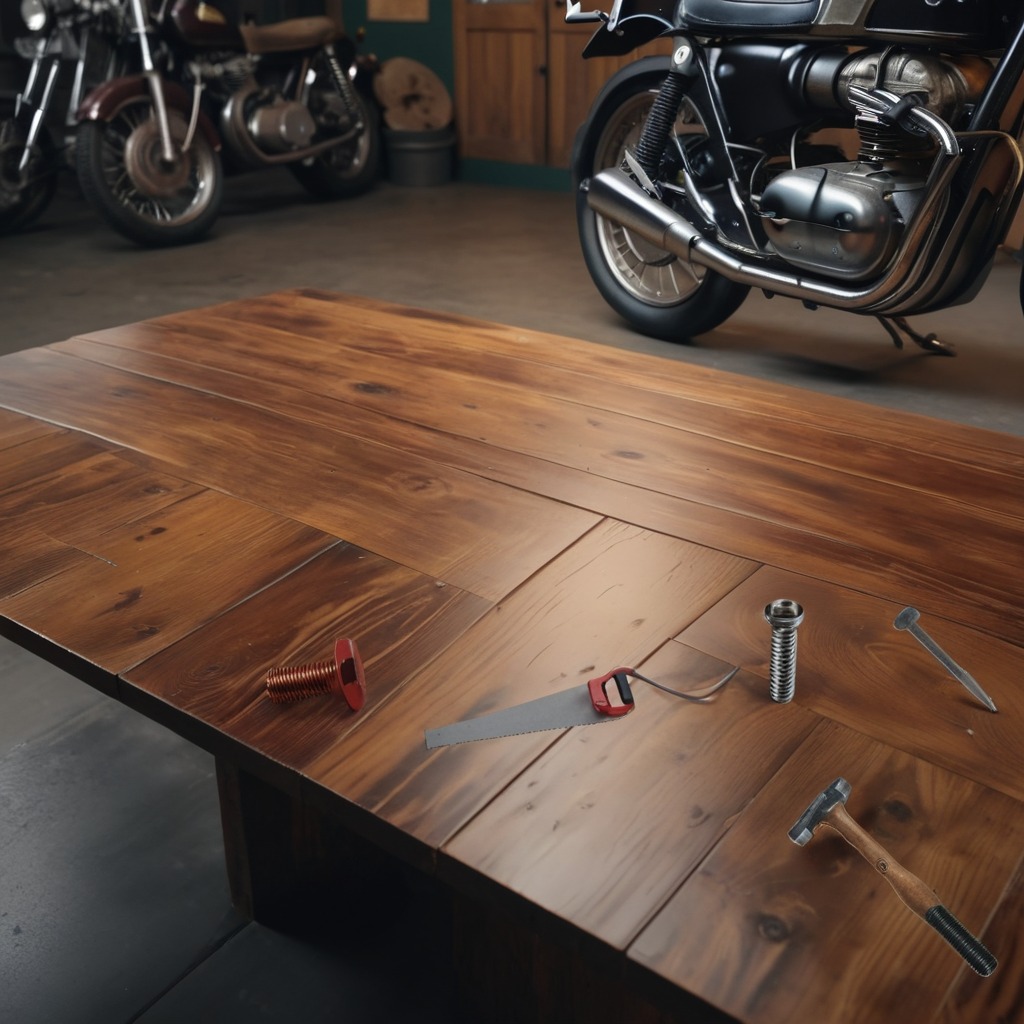
A metal machine screw, a hammer, an iron nail, a coiled metal spring, and a handheld metal saw are lying on an oil-spilled wooden table in a vintage motorcycle garage.